A bearing vibration time series has been folded into this square grayscale image, one row per segment of consecutive samples. Based on the visible evidence, which condition applies: normal, inner_race, outer_race, ball?
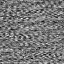
Answer: normal